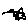
Label: flower